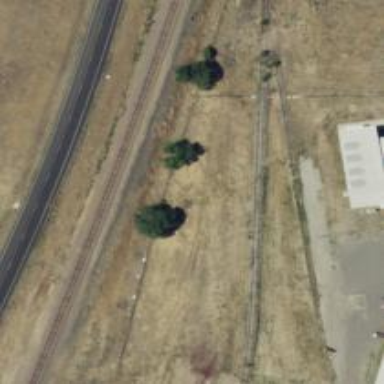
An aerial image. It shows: Abandoned railway.